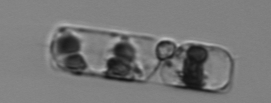
Label: Guinardia_delicatula_TAG_internal_parasite